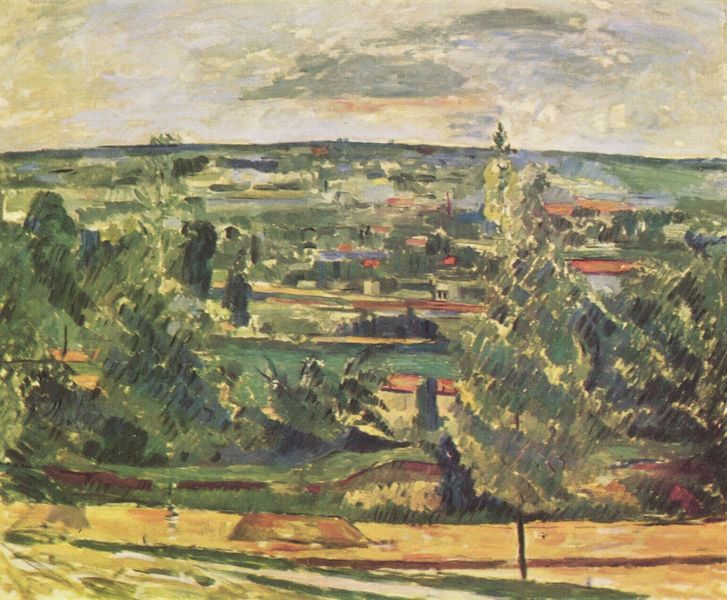
Titel: Landschaft beim Jas de Bouffan
Künstler: Paul Cézanne
Standort: Oslo
Institution: Nasjonalgalleriet
Schlagwörter: baum, berg, blau, blätter, gemälde, himmel, laub, schatten, vogel, wasser, weiß, wolken, bäume, cezanne, fluss, gelb, grün, impressionismus, landschaft, ocker, stadt, braun, frankreich, grau, hell, holz, licht, orange, schwarz, strasse, vordergrund, dach, gebäude, gras, haus, rot, weg, wiese, wolke, beige, malerei, öl, baumstamm, ebene, feld, felder, ferne, horizont, horizontlinie, häuser, hügel, natur, stamm, weide, weite, busch, büsche, gebüsch, sonne, sträucher, wege, wiesen, boden, land, gold, schräg, tal, wald, anhöhe, bewölkt, aussicht, sommer, ruhe, ort, acker, getreide, berge, hang, modern, dorf, dächer, ziegel, bauernhof, vogelperspektive, matt, duktus, impressionistisch, schmal, streifen, besch, striche, bauer, eindruck, impression, grünblau, ortschaft, regen, provence, wolkeb, farbflächen, flusslandschaft, wälder, landscaft, strich, leinwand, pinselstrich, geometrisch, blaugrün, hügelig, ländlich, paul cezanne, pstos, strassen, gehölz, durchscheinen, fernsicht, hügelland, plateau, mediterran, stumpf, äuser, taches, dor, forst, gestrichelt, häsuer, ansteigend, abstakt, hgel, felser, schrägstriche, dungel, touche, farstreifen, mont victoire, 18. jahrhundert, 18, ol